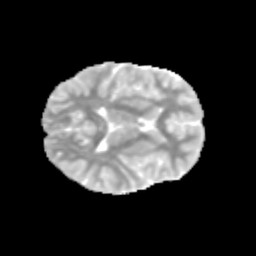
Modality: MD
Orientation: axial
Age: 11
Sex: male
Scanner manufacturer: siemens
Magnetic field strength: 3 T
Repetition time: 3.8 s
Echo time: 0.07 s